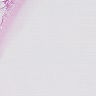
Metastatic tissue present: no